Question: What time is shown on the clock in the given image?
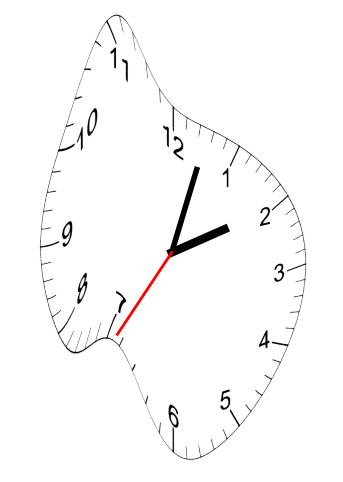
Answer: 02:02:35